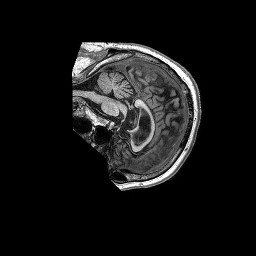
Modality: T1w
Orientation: sagittal
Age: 77
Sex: male
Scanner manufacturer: philips
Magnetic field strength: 3 T
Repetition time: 0.006593 s
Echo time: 0.002964 s